Question:
If you look closely at the image above you will see a hit box being rendered on the Microsoft Chart Control. This is being displayed when I click on a DataPoint on the Microsoft Chart Control. The DataPoint has a postback value defined, and the Chart has its On_Click event handler implemented. I am able to cause this image map to render through right-clicking or left clicking.
My setup is such:
- -
The WebForm MasterPage looks a bit like this:
>
'''
<asp:Content ContentPlaceHolderID="MainContentRoot" runat="server">
<form id="form1" runat="server">
<asp:ContentPlaceHolder ID="MainContent" runat="server">
</asp:ContentPlaceHolder>
</form>
</asp:Content>
'''
There are other content place holders, but I believe this is the only relevant one. Do note that I have wrapped this place holder in starting form tags. This allows me to separate "form" tags from Html.StartForm() and EndForm() as is normal for MVC.
The Root.Master:
'''
<%@ Master Language="C#" Inherits="System.Web.UI.MasterPage" %>
<%@ Import Namespace="CableSolve.Web.Controllers" %>
<!DOCTYPE html PUBLIC "-//W3C//DTD XHTML 1.0 Transitional//EN" "http://www.w3.org/TR/xhtml1/DTD/xhtml1-transitional.dtd">
<html xmlns="http://www.w3.org/1999/xhtml">
<head runat="server">
<title><asp:ContentPlaceHolder ID="TitleContentRoot" runat="server" /></title>
<asp:ContentPlaceHolder ID="CssContentRoot" runat="server" />
</head>
<body>
<div id="ContentPlaceHolder" style="height: 100%" class="ui-widget">
<asp:ContentPlaceHolder ID="MainContentRoot" runat="server" />
</div>
</body>
'''
Once again, there are other place holders, but I believe these to be the only relevant ones.
I have disabled all CSS on the pages and I still see this occurring.
So.. what I can assume is that the client ID for the image map is not being properly handled in this scenario. The UniqueID is modified by the fact that there are content place holders. Look at the following:
'''
INTERNET EXPLORER 9.0.8112 HTML MARKUP:
<div class="rdContent" id="ctl00_ctl00_MainContentRoot_MainContent_RadDock_114c1ddaa93b2a4313a905aa790b7d3b5177_C">
<img id="ctl00_ctl00_MainContentRoot_MainContent_RadDock_114c1ddaa93b2a4313a905aa790b7d3b5177_C_Chart_1d08148bad019a4deca8463a12fe211701a0_Chart_1d08148bad019a4deca8463a12fe211701a0" style="width: 979px; height: 1494px; border-top-width: 0px; border-right-width: 0px; border-bottom-width: 0px; border-left-width: 0px;" alt="" src="/csweb_IISVS2010/Dashboard/ChartImg.axd?i=chart_63c65dfd662c42fd9a14723465b4db62_3.png&g=4b336a3ffbc346309c1eb2197ee6fe4c" useMap="#ctl00_ctl00_MainContentRoot_MainContent_RadDock_114c1ddaa93b2a4313a905aa790b7d3b5177_C_Chart_1d08148bad019a4deca8463a12fe211701a0_Chart_1d08148bad019a4deca8463a12fe211701a0ImageMap"/>
<map name="ctl00_ctl00_MainContentRoot_MainContent_RadDock_114c1ddaa93b2a4313a905aa790b7d3b5177_C_Chart_1d08148bad019a4deca8463a12fe211701a0_Chart_1d08148bad019a4deca8463a12fe211701a0ImageMap" id="ctl00_ctl00_MainContentRoot_MainContent_RadDock_114c1ddaa93b2a4313a905aa790b7d3b5177_C_Chart_1d08148bad019a4deca8463a12fe211701a0_Chart_1d08148bad019a4deca8463a12fe211701a0ImageMap">
GOOGLE CHROME 13.0.782
<div id="ctl00_ctl00_MainContentRoot_MainContent_RadDock_114c1ddaa93b2a4313a905aa790b7d3b5177_C" class="rdContent">
<img id="ctl00_ctl00_MainContentRoot_MainContent_RadDock_114c1ddaa93b2a4313a905aa790b7d3b5177_C_Chart_1d08148bad019a4deca8463a12fe211701a0_Chart_1d08148bad019a4deca8463a12fe211701a0" src="/csweb_IISVS2010/Dashboard/ChartImg.axd?i=chart_63c65dfd662c42fd9a14723465b4db62_1.png&amp;g=f6ae9770eb0d497187804e384e37a51d" alt="" usemap="#ctl00_ctl00_MainContentRoot_MainContent_RadDock_114c1ddaa93b2a4313a905aa790b7d3b5177_C_Chart_1d08148bad019a4deca8463a12fe211701a0_Chart_1d08148bad019a4deca8463a12fe211701a0ImageMap" style="height:1448px;width:983px;border-width:0px;">
<map name="ctl00_ctl00_MainContentRoot_MainContent_RadDock_114c1ddaa93b2a4313a905aa790b7d3b5177_C_Chart_1d08148bad019a4deca8463a12fe211701a0_Chart_1d08148bad019a4deca8463a12fe211701a0ImageMap" id="ctl00_ctl00_MainContentRoot_MainContent_RadDock_114c1ddaa93b2a4313a905aa790b7d3b5177_C_Chart_1d08148bad019a4deca8463a12fe211701a0_Chart_1d08148bad019a4deca8463a12fe211701a0ImageMap">
'''
I am relatively new to web development. What are my options for debugging this further, or patching the issue? I was shooting bullets in the dark in order to stumble into the fact that it was the Master Pages introducing the issue.
Thanks for reading and your time. Cheers.
EDIT: It occurs with compatibility mode enabled or disabled. I moved the form tags to within the content place holder of my base page and experienced no differences.
EDIT2: I also removed the intermediary Master Page. I felt that this could've been a large source of problems, but this issue still arises with just one master page being used.
TL;DR: When my chart control is located inside of a ContentPlaceHolder I am able to see the image map when left or right-clicking on the area containing the image map. This only happens under Internet Explorer.
(post-bounty edits):
- I've tried resetting the CSS by using the CSS code-snippet provided by Ryan Ternier. I referenced it using the code snippet below. Dashboard.css' contents was the code snippet provided by Ryan. No effect.'''
<link rel="stylesheet" type="text/css" href="../Content/Dashboard/Dashboard.css?t=<%= DateTime.Now.Ticks %>" />
'''
- I've tried clearing the link's focus. My concern here is that what I'm clicking isn't really a link, it's an image with a map, and the map is becoming visible. No effect.- I read about the Link Scrubber add-on for Adobe Dreamweaver. This did not seem relevant to the project at hand. I am using Visual Studio 2k10, but I did some googling around in an attempt to find comparable steps for VS. I found none.
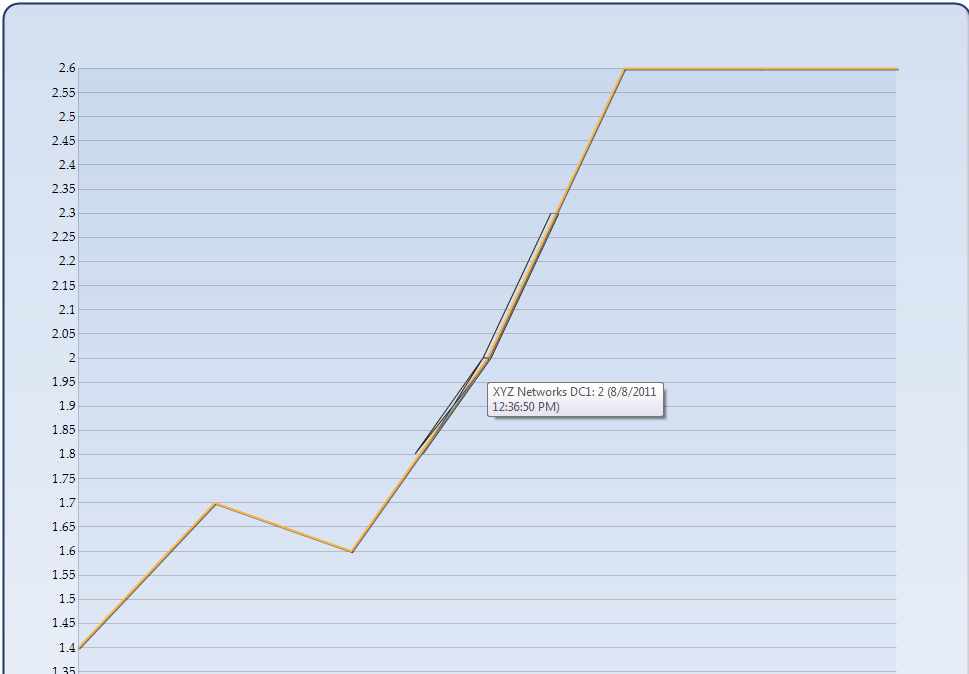
Answer: Sometimes browsers can default a CSS if there is none defined. Haveyou tried to clear all default CSS?
You might want to look at link scrubbing: <URL>
You could also try: a:focus { outline:none; } in a CSS
---
Clearing Default CSS:
'''
/* http://meyerweb.com/eric/tools/css/reset/
v2.0 | 20110126
License: none (public domain)
*/
html, body, div, span, applet, object, iframe,
h1, h2, h3, h4, h5, h6, p, blockquote, pre,
a, abbr, acronym, address, big, cite, code,
del, dfn, em, img, ins, kbd, q, s, samp,
small, strike, strong, sub, sup, tt, var,
b, u, i, center,
dl, dt, dd, ol, ul, li,
fieldset, form, label, legend,
table, caption, tbody, tfoot, thead, tr, th, td,
article, aside, canvas, details, embed,
figure, figcaption, footer, header, hgroup,
menu, nav, output, ruby, section, summary,
time, mark, audio, video {
margin: 0;
padding: 0;
border: 0;
font-size: 100%;
font: inherit;
vertical-align: baseline;
}
/* HTML5 display-role reset for older browsers */
article, aside, details, figcaption, figure,
footer, header, hgroup, menu, nav, section {
display: block;
}
body {
line-height: 1;
}
ol, ul {
list-style: none;
}
blockquote, q {
quotes: none;
}
blockquote:before, blockquote:after,
q:before, q:after {
content: '';
content: none;
}
table {
border-collapse: collapse;
border-spacing: 0;
}
'''
from: <URL>